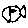
Label: fish